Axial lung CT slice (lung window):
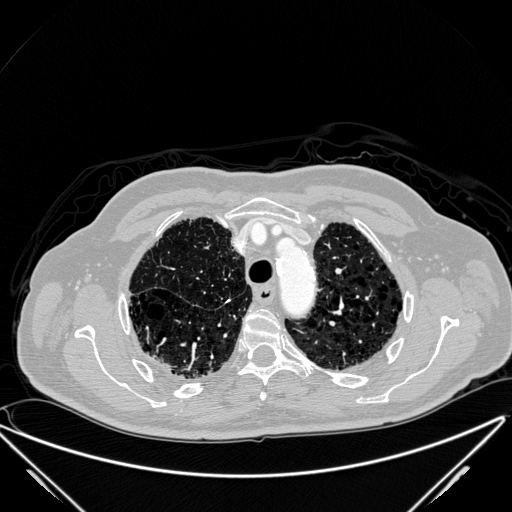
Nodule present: no